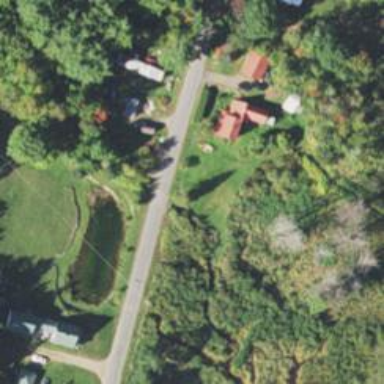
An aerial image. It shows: Culvert tunnel.